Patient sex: F
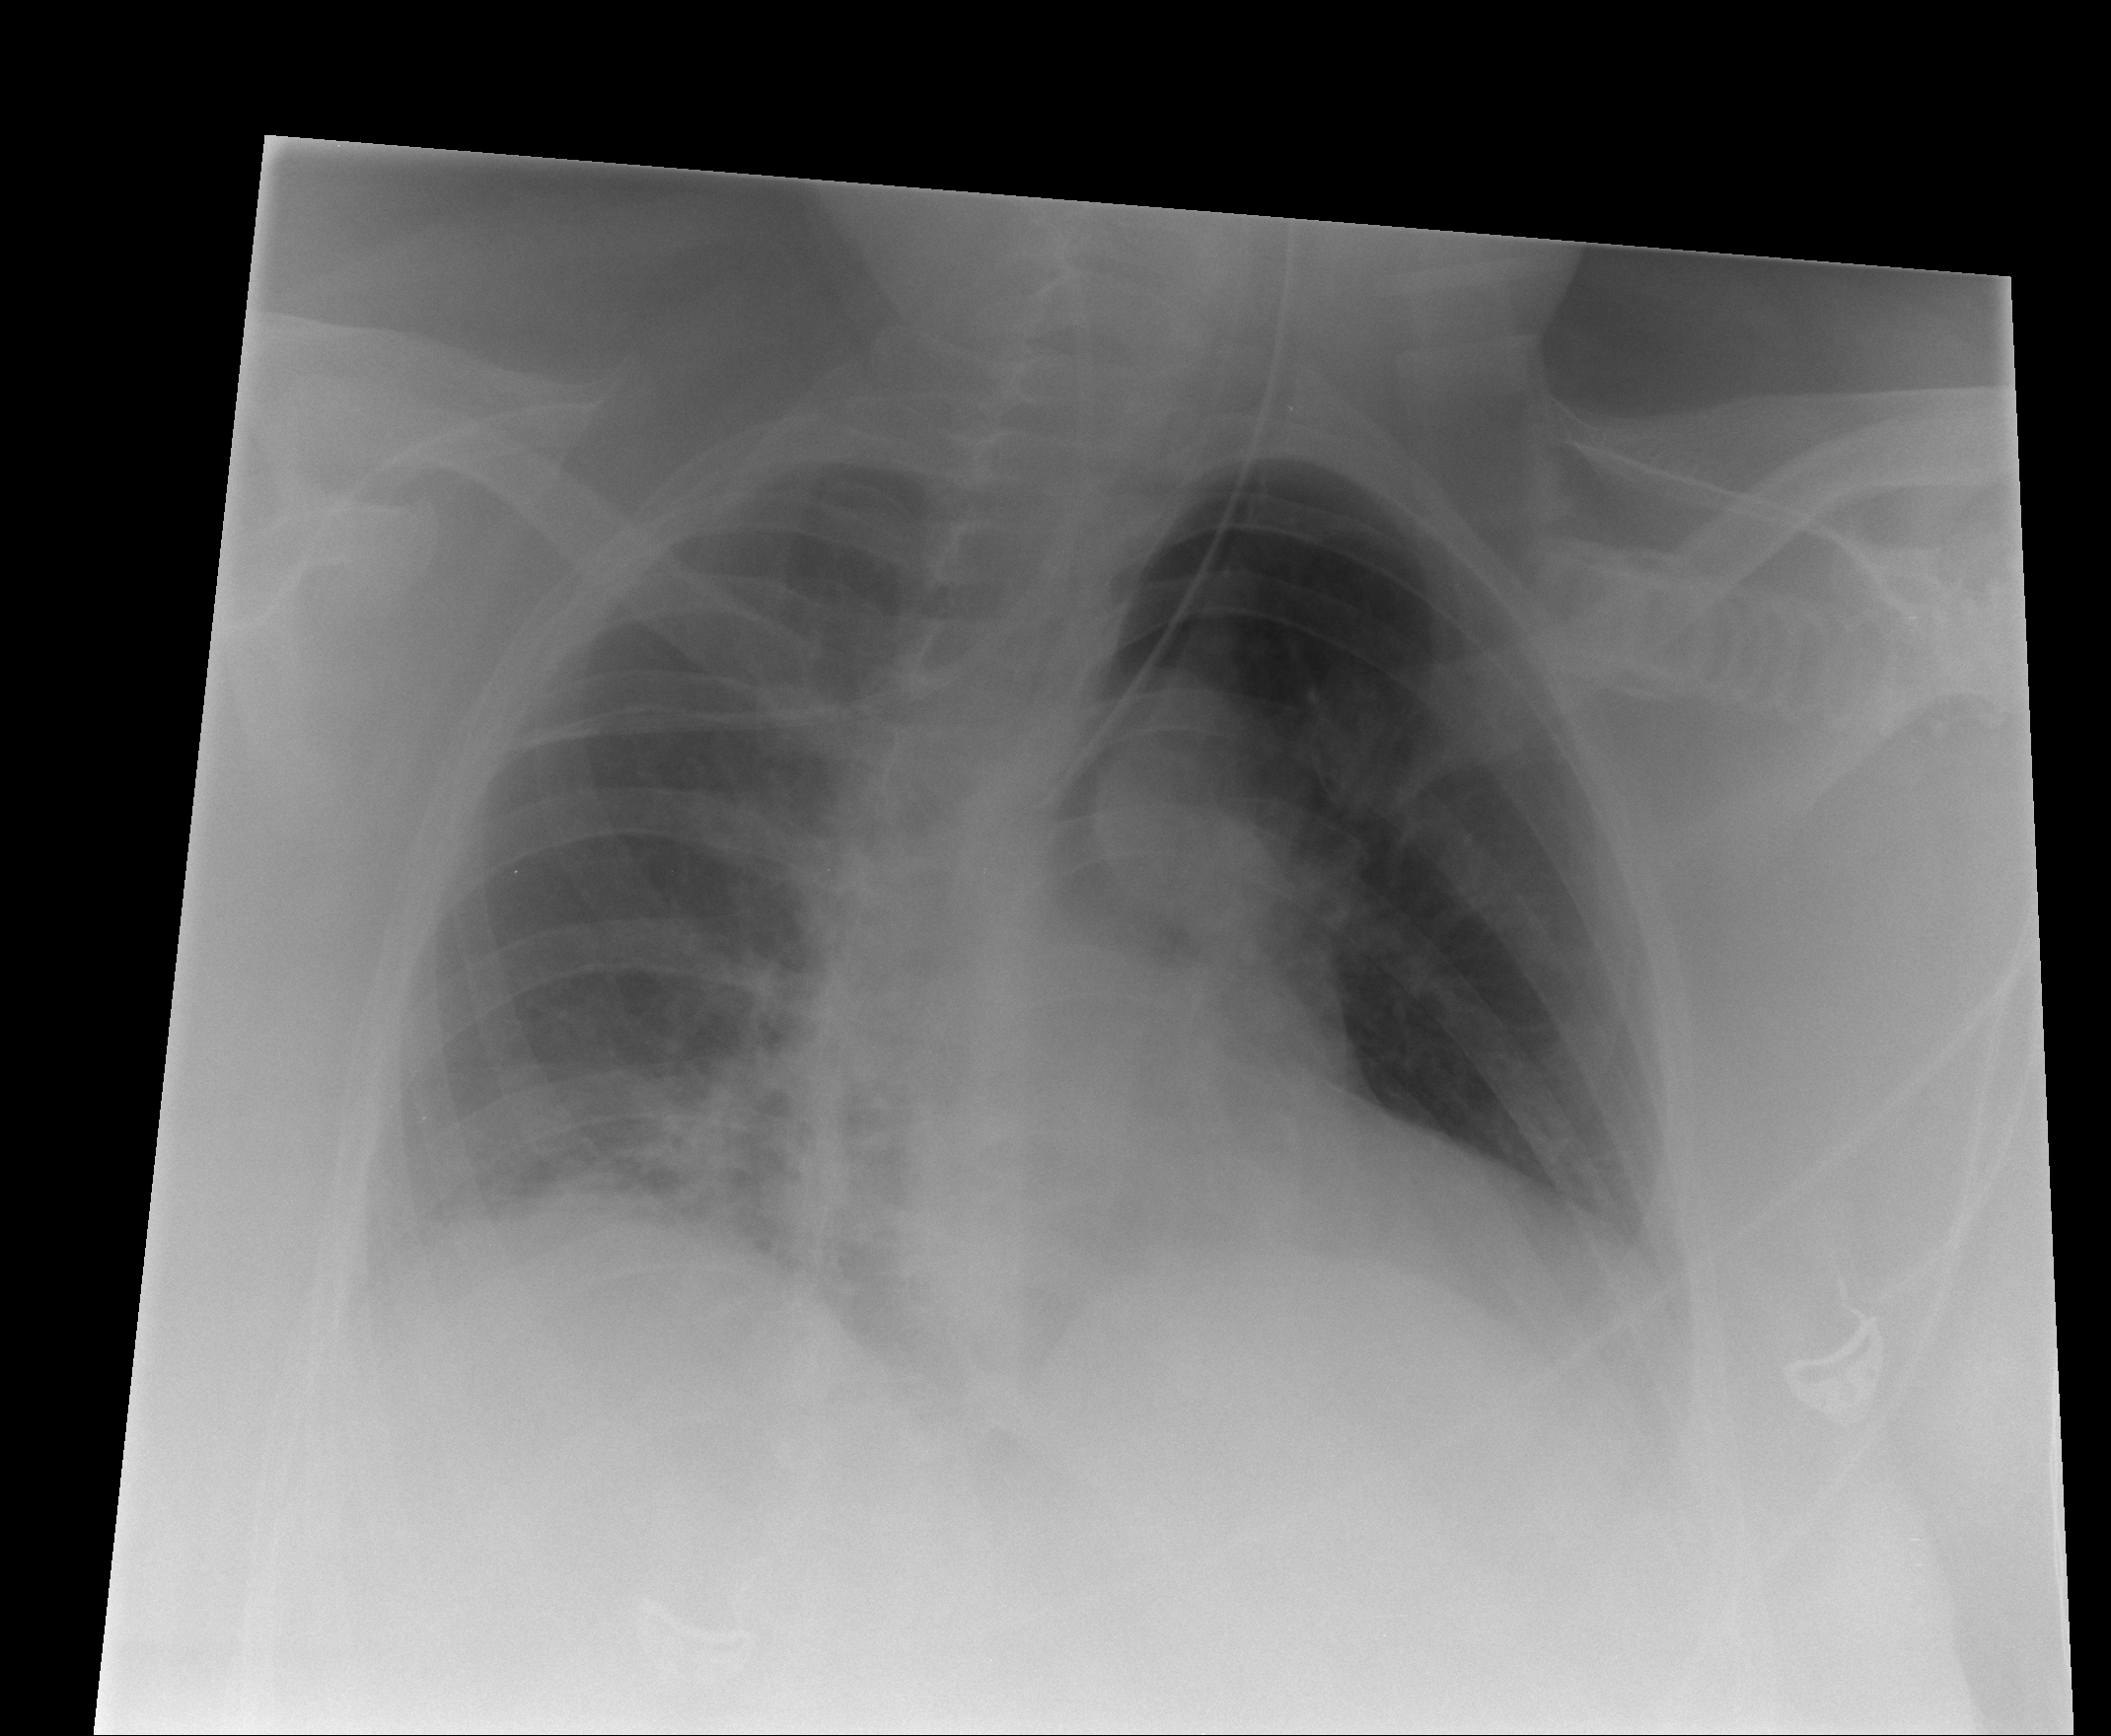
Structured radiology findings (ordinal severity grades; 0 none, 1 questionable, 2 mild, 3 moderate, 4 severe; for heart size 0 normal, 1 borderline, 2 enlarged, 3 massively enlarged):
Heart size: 2
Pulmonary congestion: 0
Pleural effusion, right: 0
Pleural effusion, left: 0
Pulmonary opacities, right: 3
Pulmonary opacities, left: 0
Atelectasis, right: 2
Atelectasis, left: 0